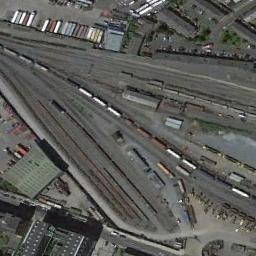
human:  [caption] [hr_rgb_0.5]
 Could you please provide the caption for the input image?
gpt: The railway station has lots of railways, Some facilities and trains .

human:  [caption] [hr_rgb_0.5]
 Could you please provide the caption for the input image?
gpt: The railway station is next to some buildings and trees .

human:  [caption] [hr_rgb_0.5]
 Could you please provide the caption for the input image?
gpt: There is a fully equipped railway station in the city .

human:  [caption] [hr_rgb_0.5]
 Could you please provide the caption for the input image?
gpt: There are many buildings beside the railway station .

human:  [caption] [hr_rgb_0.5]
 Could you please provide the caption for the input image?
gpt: There are many carriages beside the railway station .